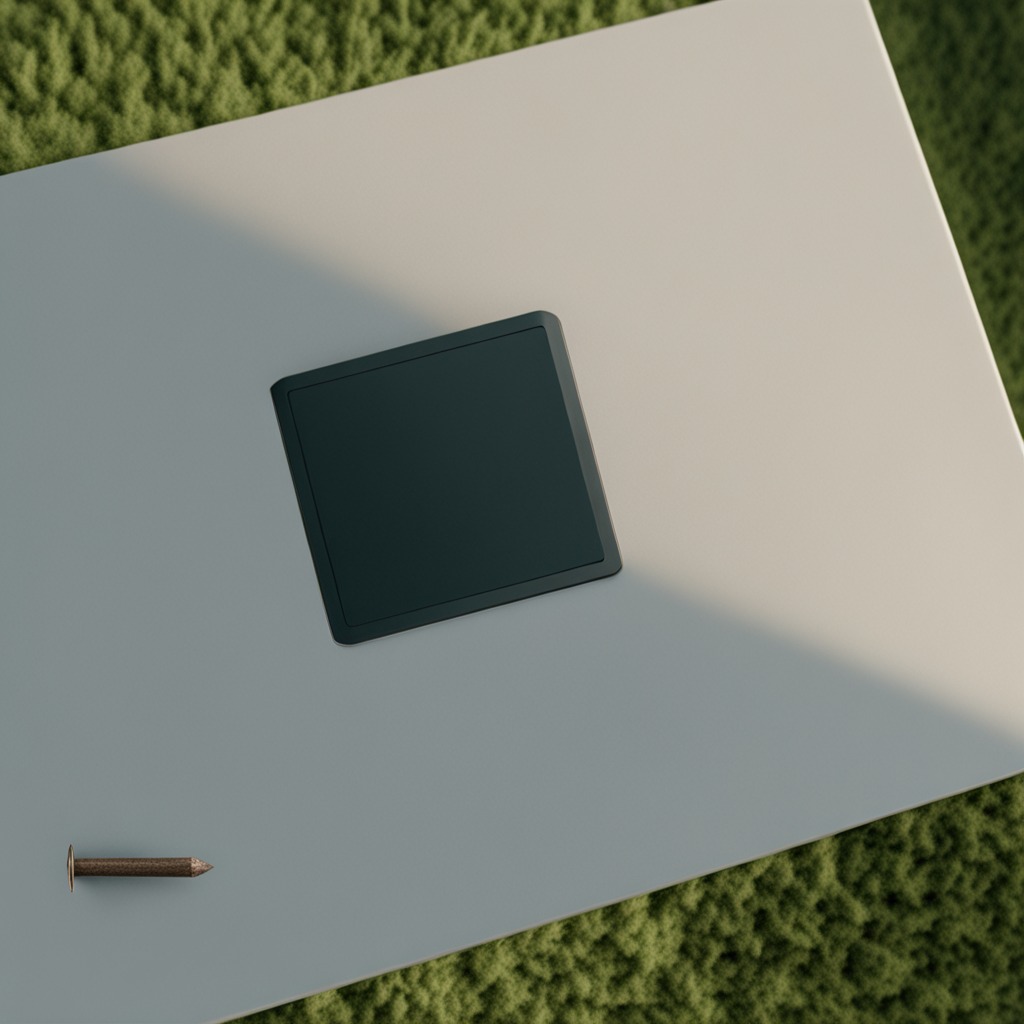
An iron nail is lying on a clean utility table in a temporary outdoor tool station afternoon light present textured surface.